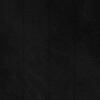
Label: dusty